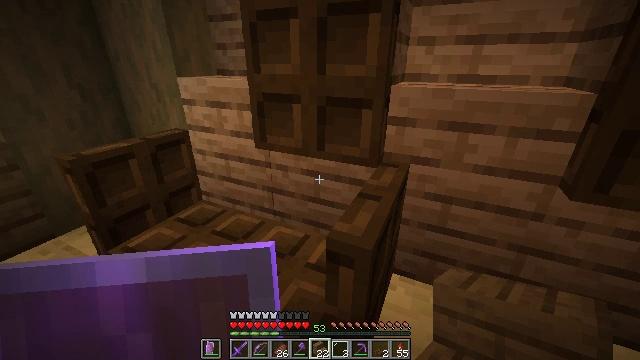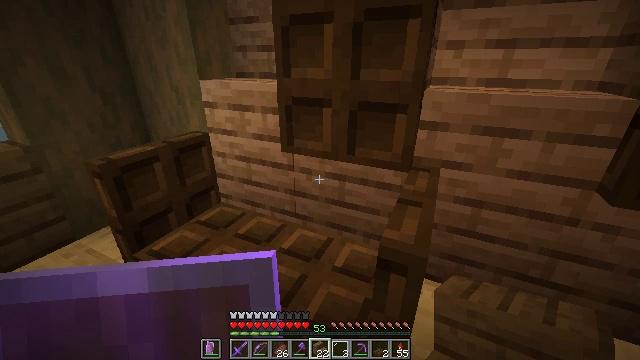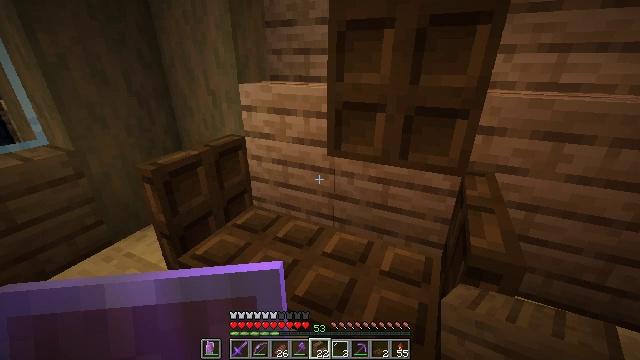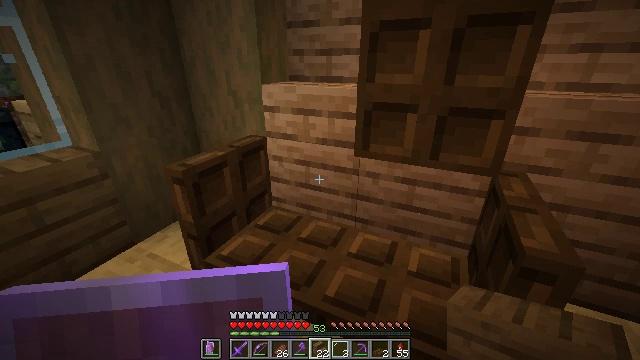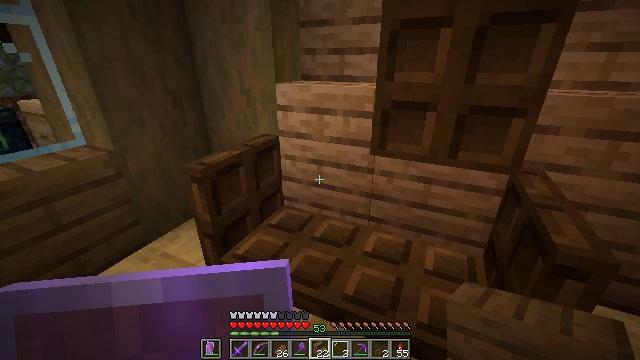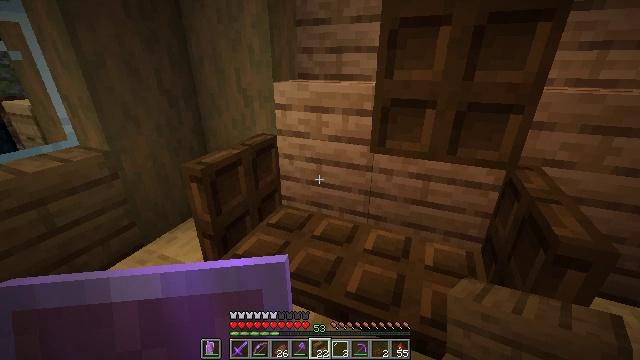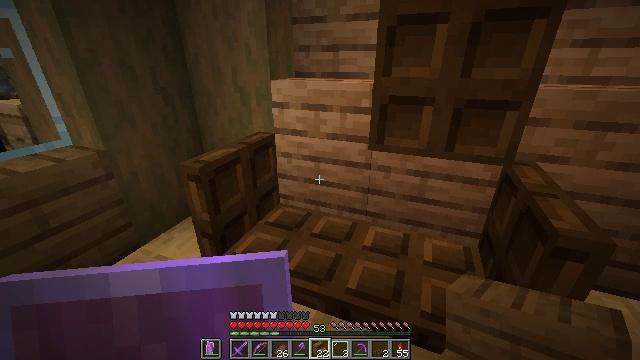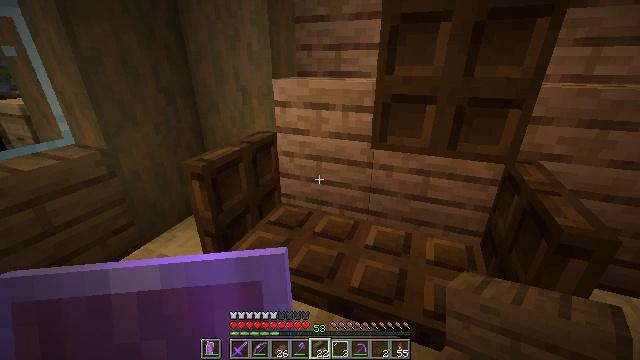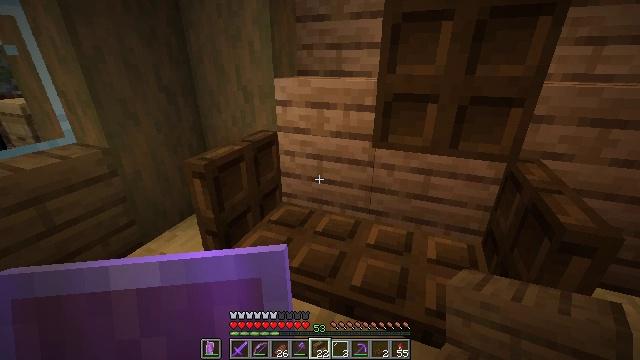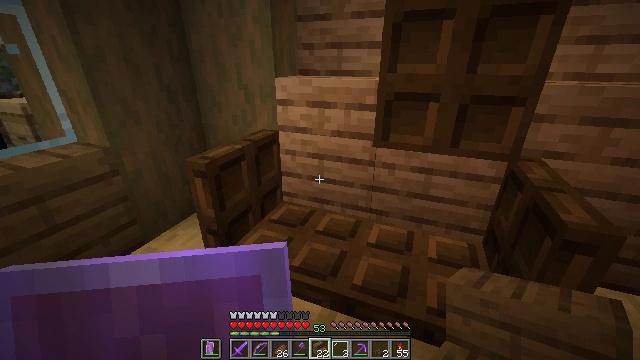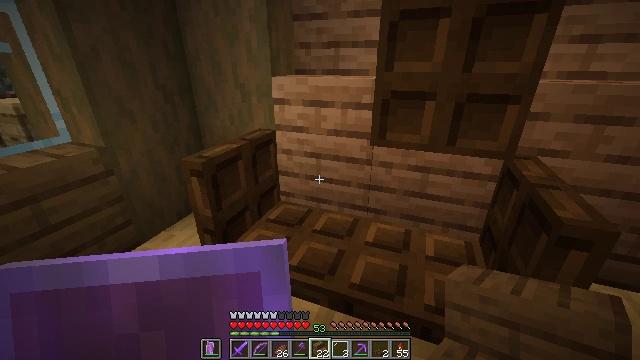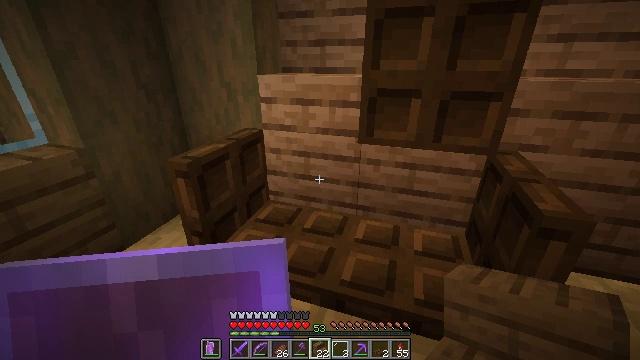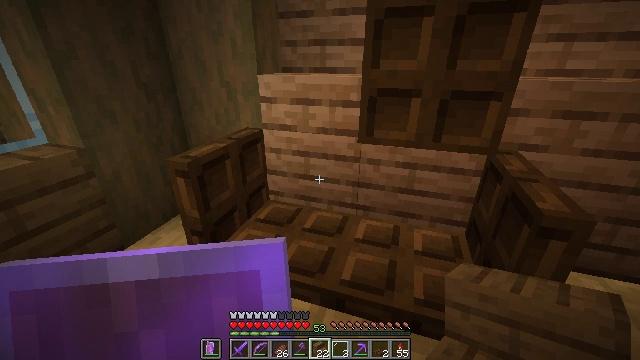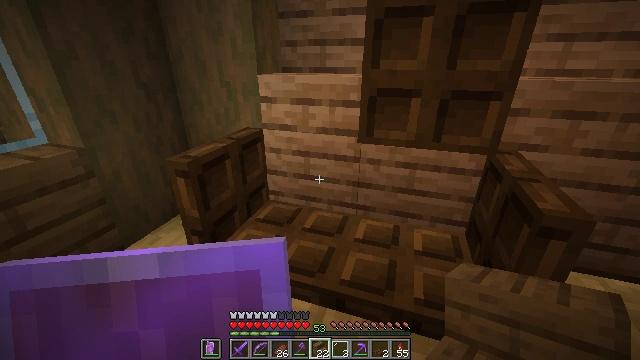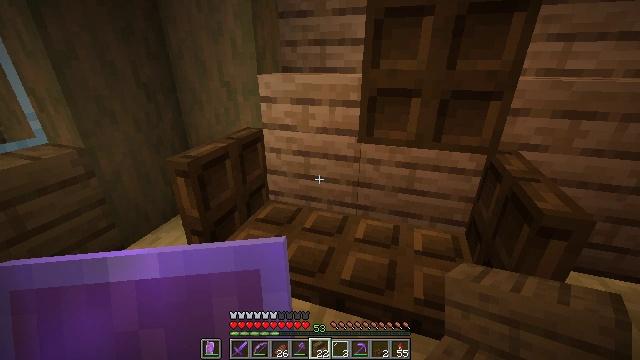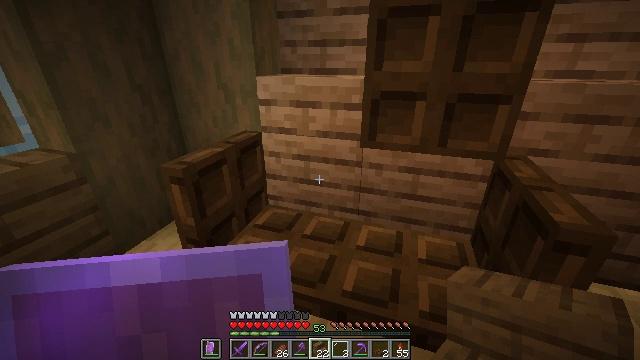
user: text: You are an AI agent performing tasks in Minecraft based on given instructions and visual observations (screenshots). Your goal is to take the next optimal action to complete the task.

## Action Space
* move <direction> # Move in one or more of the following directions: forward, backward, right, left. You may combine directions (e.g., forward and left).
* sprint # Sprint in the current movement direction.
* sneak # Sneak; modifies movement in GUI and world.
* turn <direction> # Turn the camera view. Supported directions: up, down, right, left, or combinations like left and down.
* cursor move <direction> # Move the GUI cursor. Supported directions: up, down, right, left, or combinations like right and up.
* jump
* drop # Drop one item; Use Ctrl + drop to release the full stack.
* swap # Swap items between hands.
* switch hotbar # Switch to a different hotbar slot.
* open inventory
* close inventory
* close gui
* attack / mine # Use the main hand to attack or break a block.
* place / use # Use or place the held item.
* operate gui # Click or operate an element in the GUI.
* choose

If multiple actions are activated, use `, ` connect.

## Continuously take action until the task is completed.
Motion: motion action
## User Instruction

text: Gather the jungle stairs to use elsewhere.
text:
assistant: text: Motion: move left
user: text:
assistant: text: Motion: move left
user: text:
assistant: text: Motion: move left
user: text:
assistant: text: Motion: no_op
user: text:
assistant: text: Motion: turn right
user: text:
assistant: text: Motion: turn right
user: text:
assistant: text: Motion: no_op
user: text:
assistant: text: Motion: no_op
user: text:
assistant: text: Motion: no_op
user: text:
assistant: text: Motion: no_op
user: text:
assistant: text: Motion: turn right
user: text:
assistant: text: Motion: no_op
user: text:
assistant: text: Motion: no_op
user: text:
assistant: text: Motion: no_op
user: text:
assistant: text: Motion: move forward
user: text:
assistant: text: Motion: move forward
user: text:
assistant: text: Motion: move forward
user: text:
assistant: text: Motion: move forward
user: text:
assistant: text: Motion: move forward
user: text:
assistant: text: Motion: move forward
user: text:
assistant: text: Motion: turn right and down
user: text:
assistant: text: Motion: turn right and down
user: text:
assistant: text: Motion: turn right and down
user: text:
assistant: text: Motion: move forward, turn right
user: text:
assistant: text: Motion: move forward, turn right
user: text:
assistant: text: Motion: move forward and move right
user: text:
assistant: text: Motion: move forward and move right
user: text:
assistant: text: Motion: move forward and move right
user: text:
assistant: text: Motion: move forward and move right
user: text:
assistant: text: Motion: move forward and move right